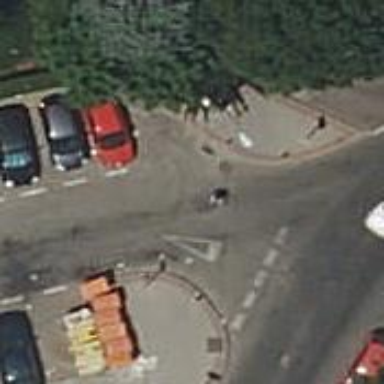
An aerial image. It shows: Bollard.